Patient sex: M
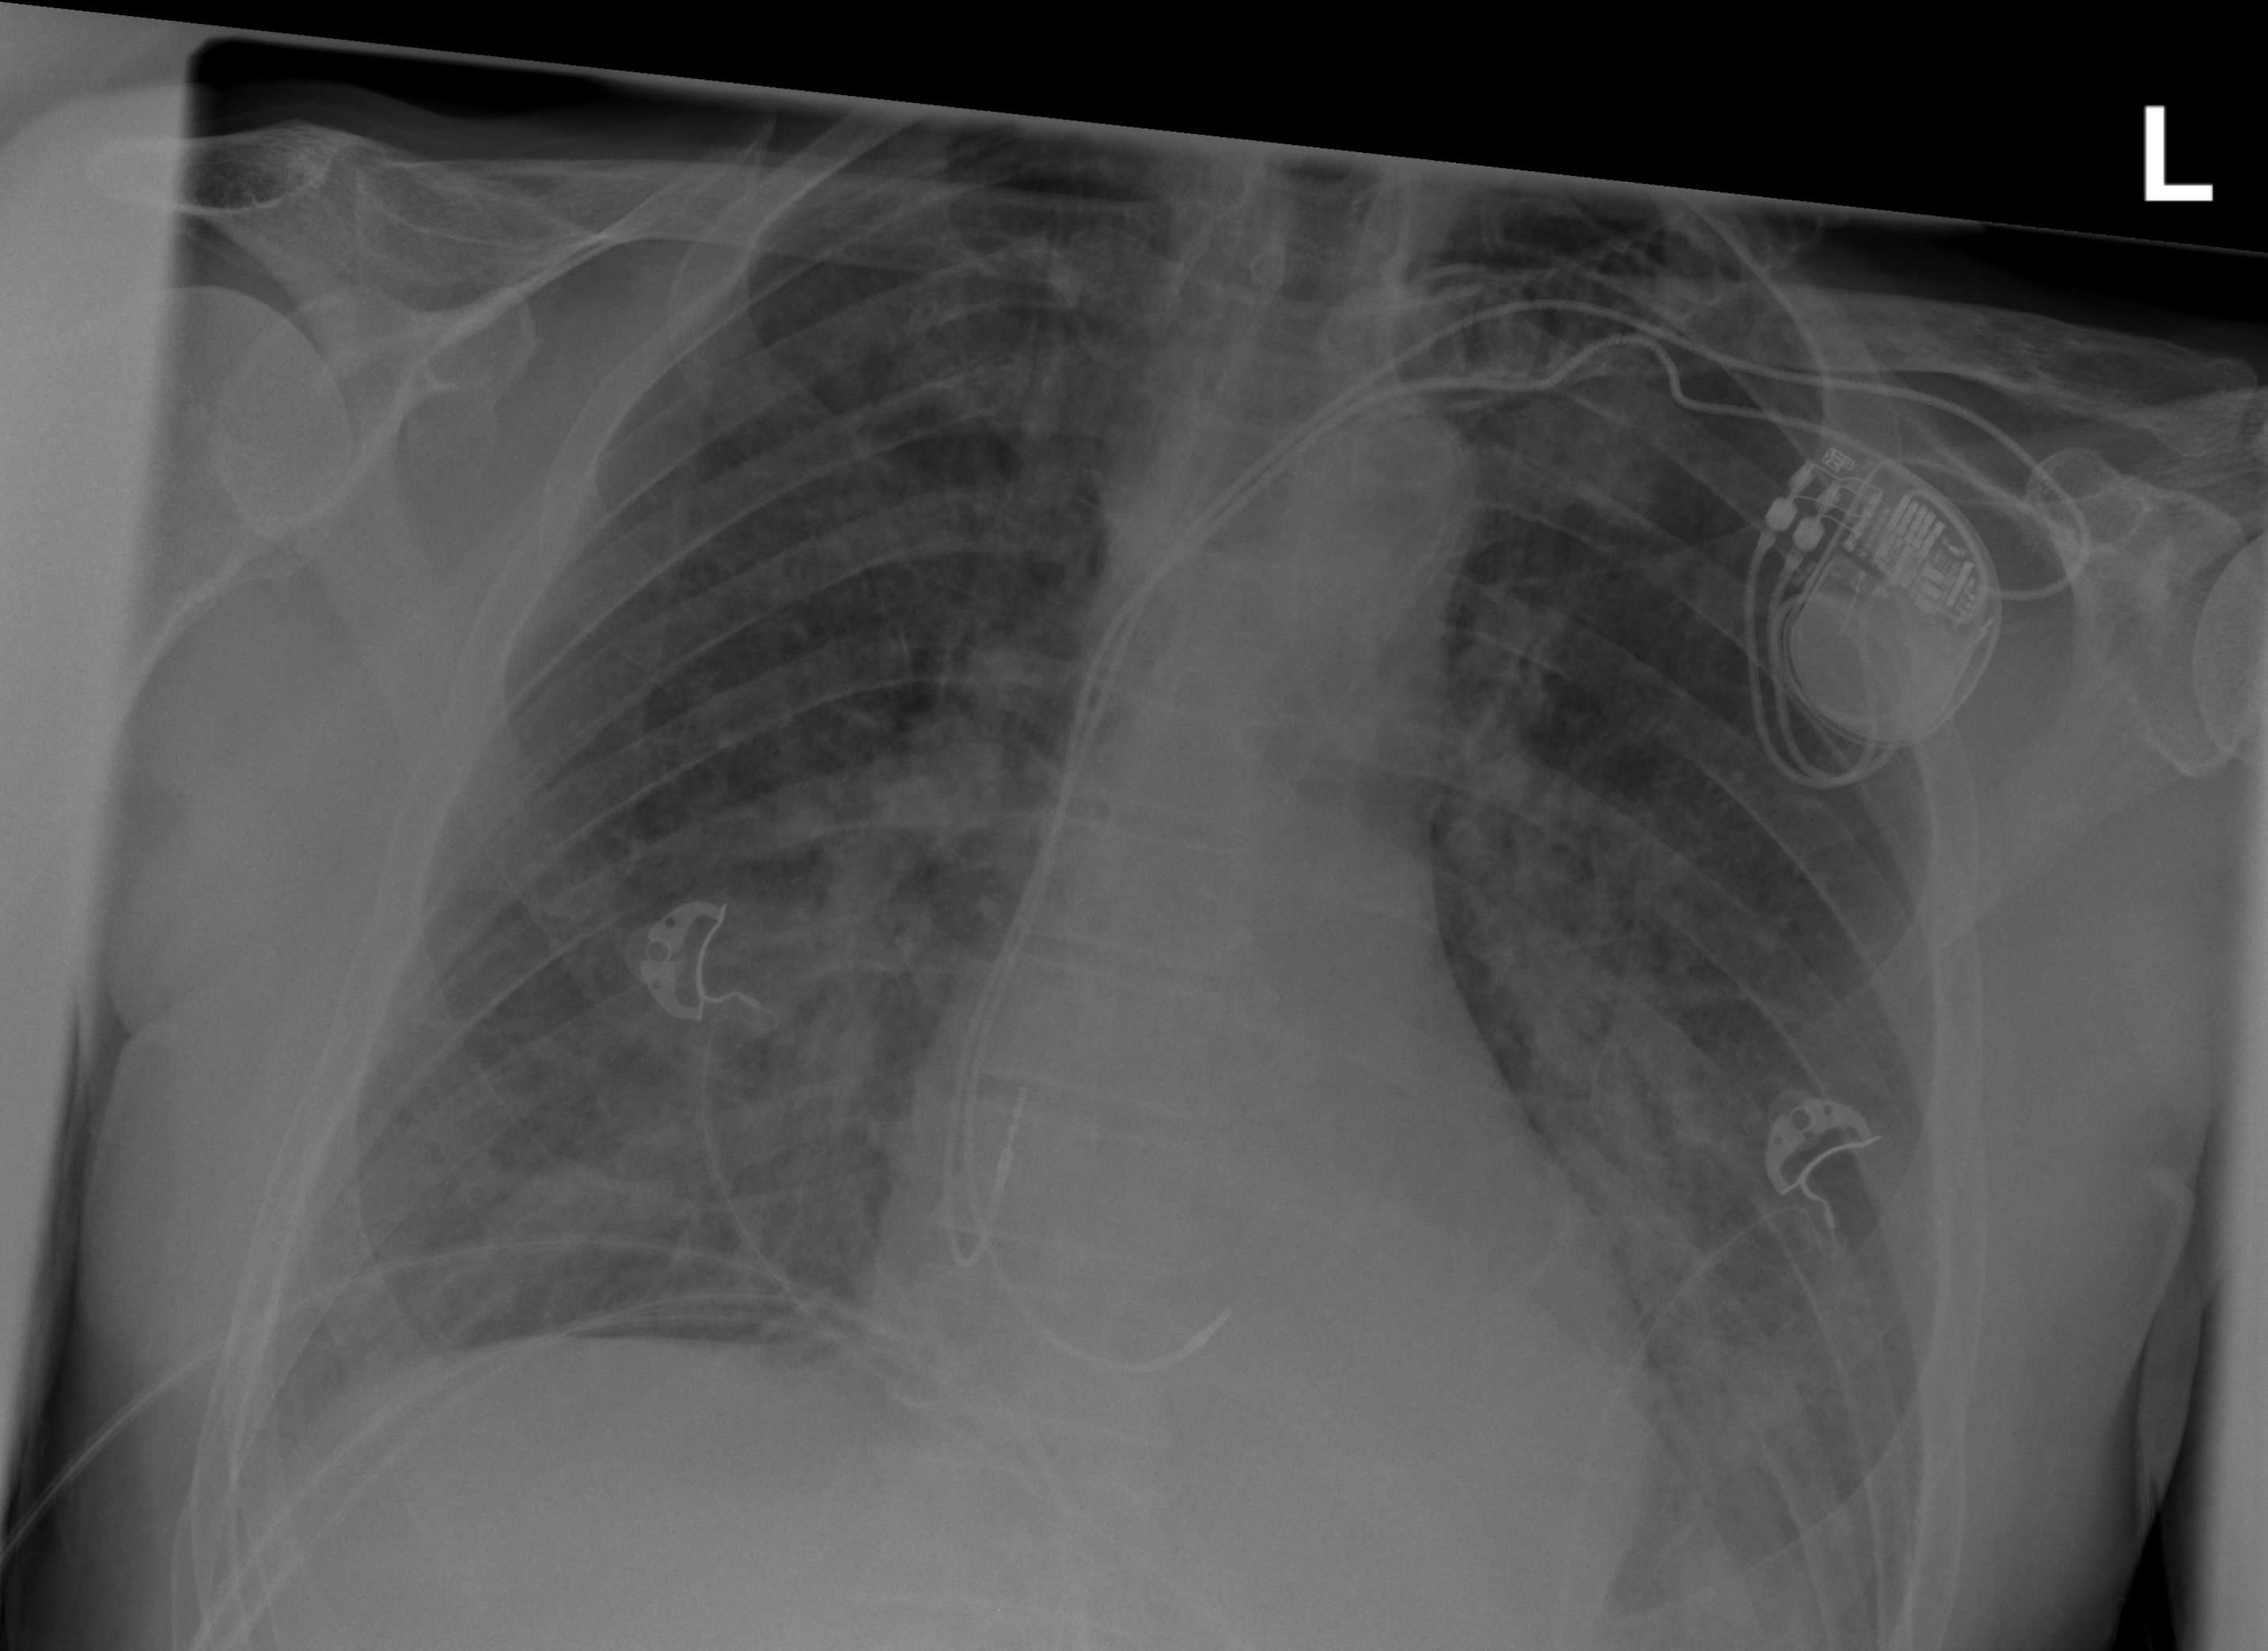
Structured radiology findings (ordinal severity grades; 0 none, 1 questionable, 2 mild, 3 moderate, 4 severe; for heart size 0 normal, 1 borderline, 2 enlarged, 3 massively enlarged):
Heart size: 0
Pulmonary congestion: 2
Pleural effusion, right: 2
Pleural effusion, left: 2
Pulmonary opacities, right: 2
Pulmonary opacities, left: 2
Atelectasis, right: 2
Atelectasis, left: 2